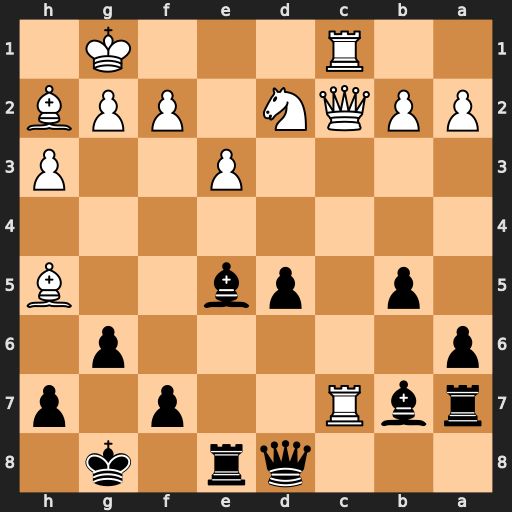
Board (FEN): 3qr1k1/rbR2p1p/p5p1/1p1pb2B/8/4P2P/PPQN1PPB/2R3K1
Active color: b
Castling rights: -
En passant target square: -
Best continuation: Qxc7 Qxc7 Bxc7 Rxc7 gxh5